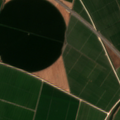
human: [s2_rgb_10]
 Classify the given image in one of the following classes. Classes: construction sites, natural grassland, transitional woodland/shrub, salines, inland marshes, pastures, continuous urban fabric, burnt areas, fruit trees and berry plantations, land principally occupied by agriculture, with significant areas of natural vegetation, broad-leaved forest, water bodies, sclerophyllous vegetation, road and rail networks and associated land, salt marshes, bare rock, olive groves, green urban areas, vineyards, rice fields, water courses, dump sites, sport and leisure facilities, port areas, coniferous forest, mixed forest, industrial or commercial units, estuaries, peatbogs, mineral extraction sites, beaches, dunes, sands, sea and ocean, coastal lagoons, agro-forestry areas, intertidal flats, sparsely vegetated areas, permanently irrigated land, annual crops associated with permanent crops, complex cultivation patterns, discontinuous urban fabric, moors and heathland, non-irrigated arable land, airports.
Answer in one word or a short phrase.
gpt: permanently irrigated land